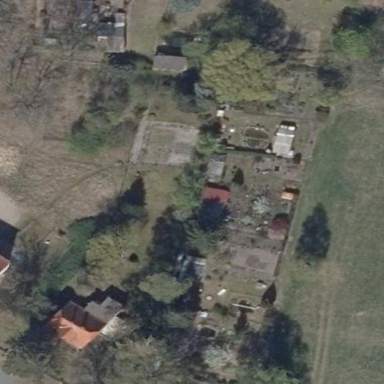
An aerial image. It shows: Allotments area.